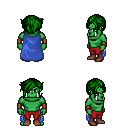
a pixel art fantasy rpg character, male body template, orc, green skin, blue cape, red pants, green pixie cut hairstyle, leather bracers, brown shoes, four views (front, back, left, right), 2x2 character sprite sheet, small pixel art, hard edges, no anti-aliasing